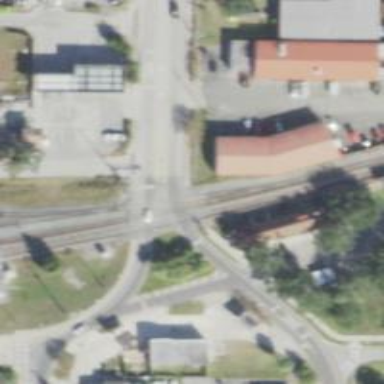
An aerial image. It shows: Crossing for the railway.